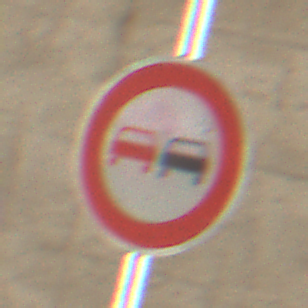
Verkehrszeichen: Ueberholverbot
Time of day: Midday
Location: Roofed (Tunnel)
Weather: NotSpecified
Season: NotSpecified
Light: Natural